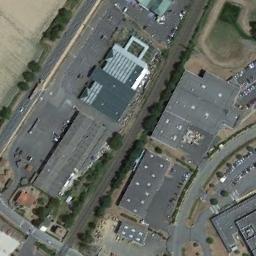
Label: industrial_area